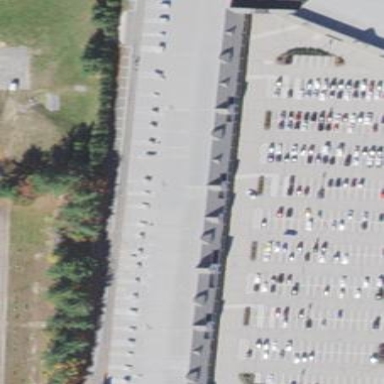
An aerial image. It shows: Retail building.